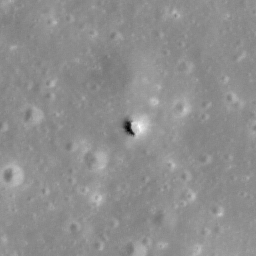
Pit: Runge Pit
Host crater: Runge Crater
Host type: impact_melt
Lunar coordinates: latitude -2.702, longitude 86.78